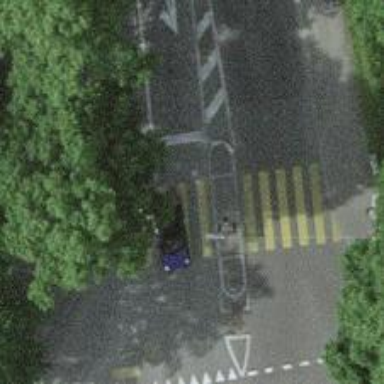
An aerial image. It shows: Road crossing with traffic signals and pedestrian island.